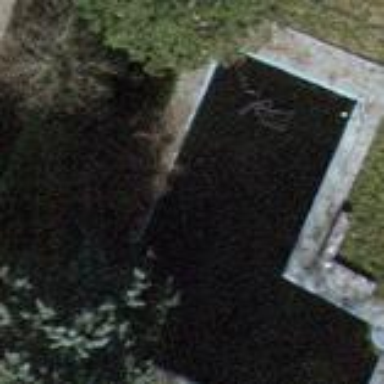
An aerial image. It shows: Swimming pool located in leisure land.